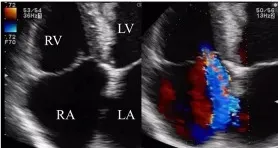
The echocardiogram after the patient was admitted showed mild tricuspid regurgitation with no other significant abnormalities and the mechanical mitral valve functioned normally. The apical four-chamber view showed mild tricuspid regurgitation.
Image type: radiology (ultrasound)